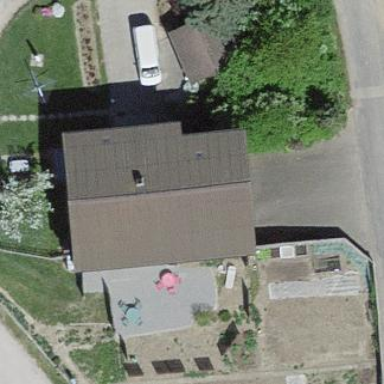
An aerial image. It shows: Gabled roofed house.